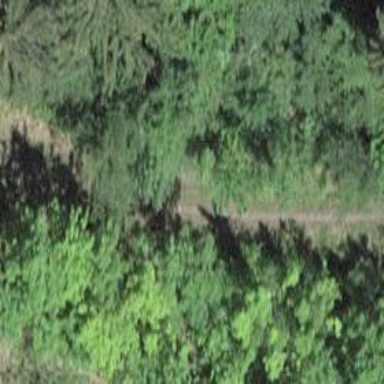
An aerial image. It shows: Gravel track with grade 2 quality.